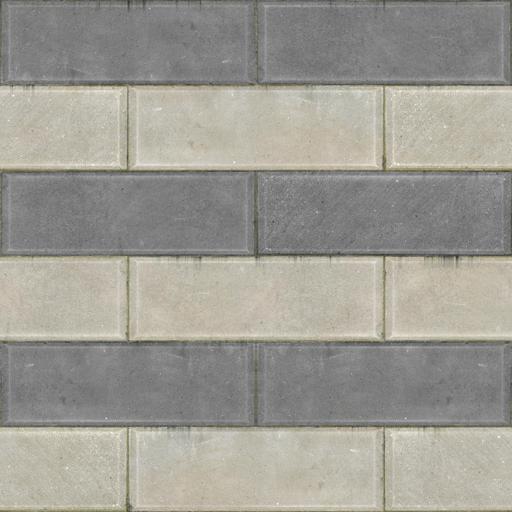
Tags: brick bricks stone wall